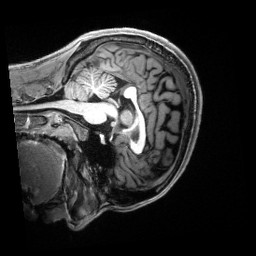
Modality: T1w
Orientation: sagittal
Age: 18
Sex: male
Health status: healthy
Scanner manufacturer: siemens
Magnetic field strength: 3 T
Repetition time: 2.5 s
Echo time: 0.00222 s